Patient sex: M
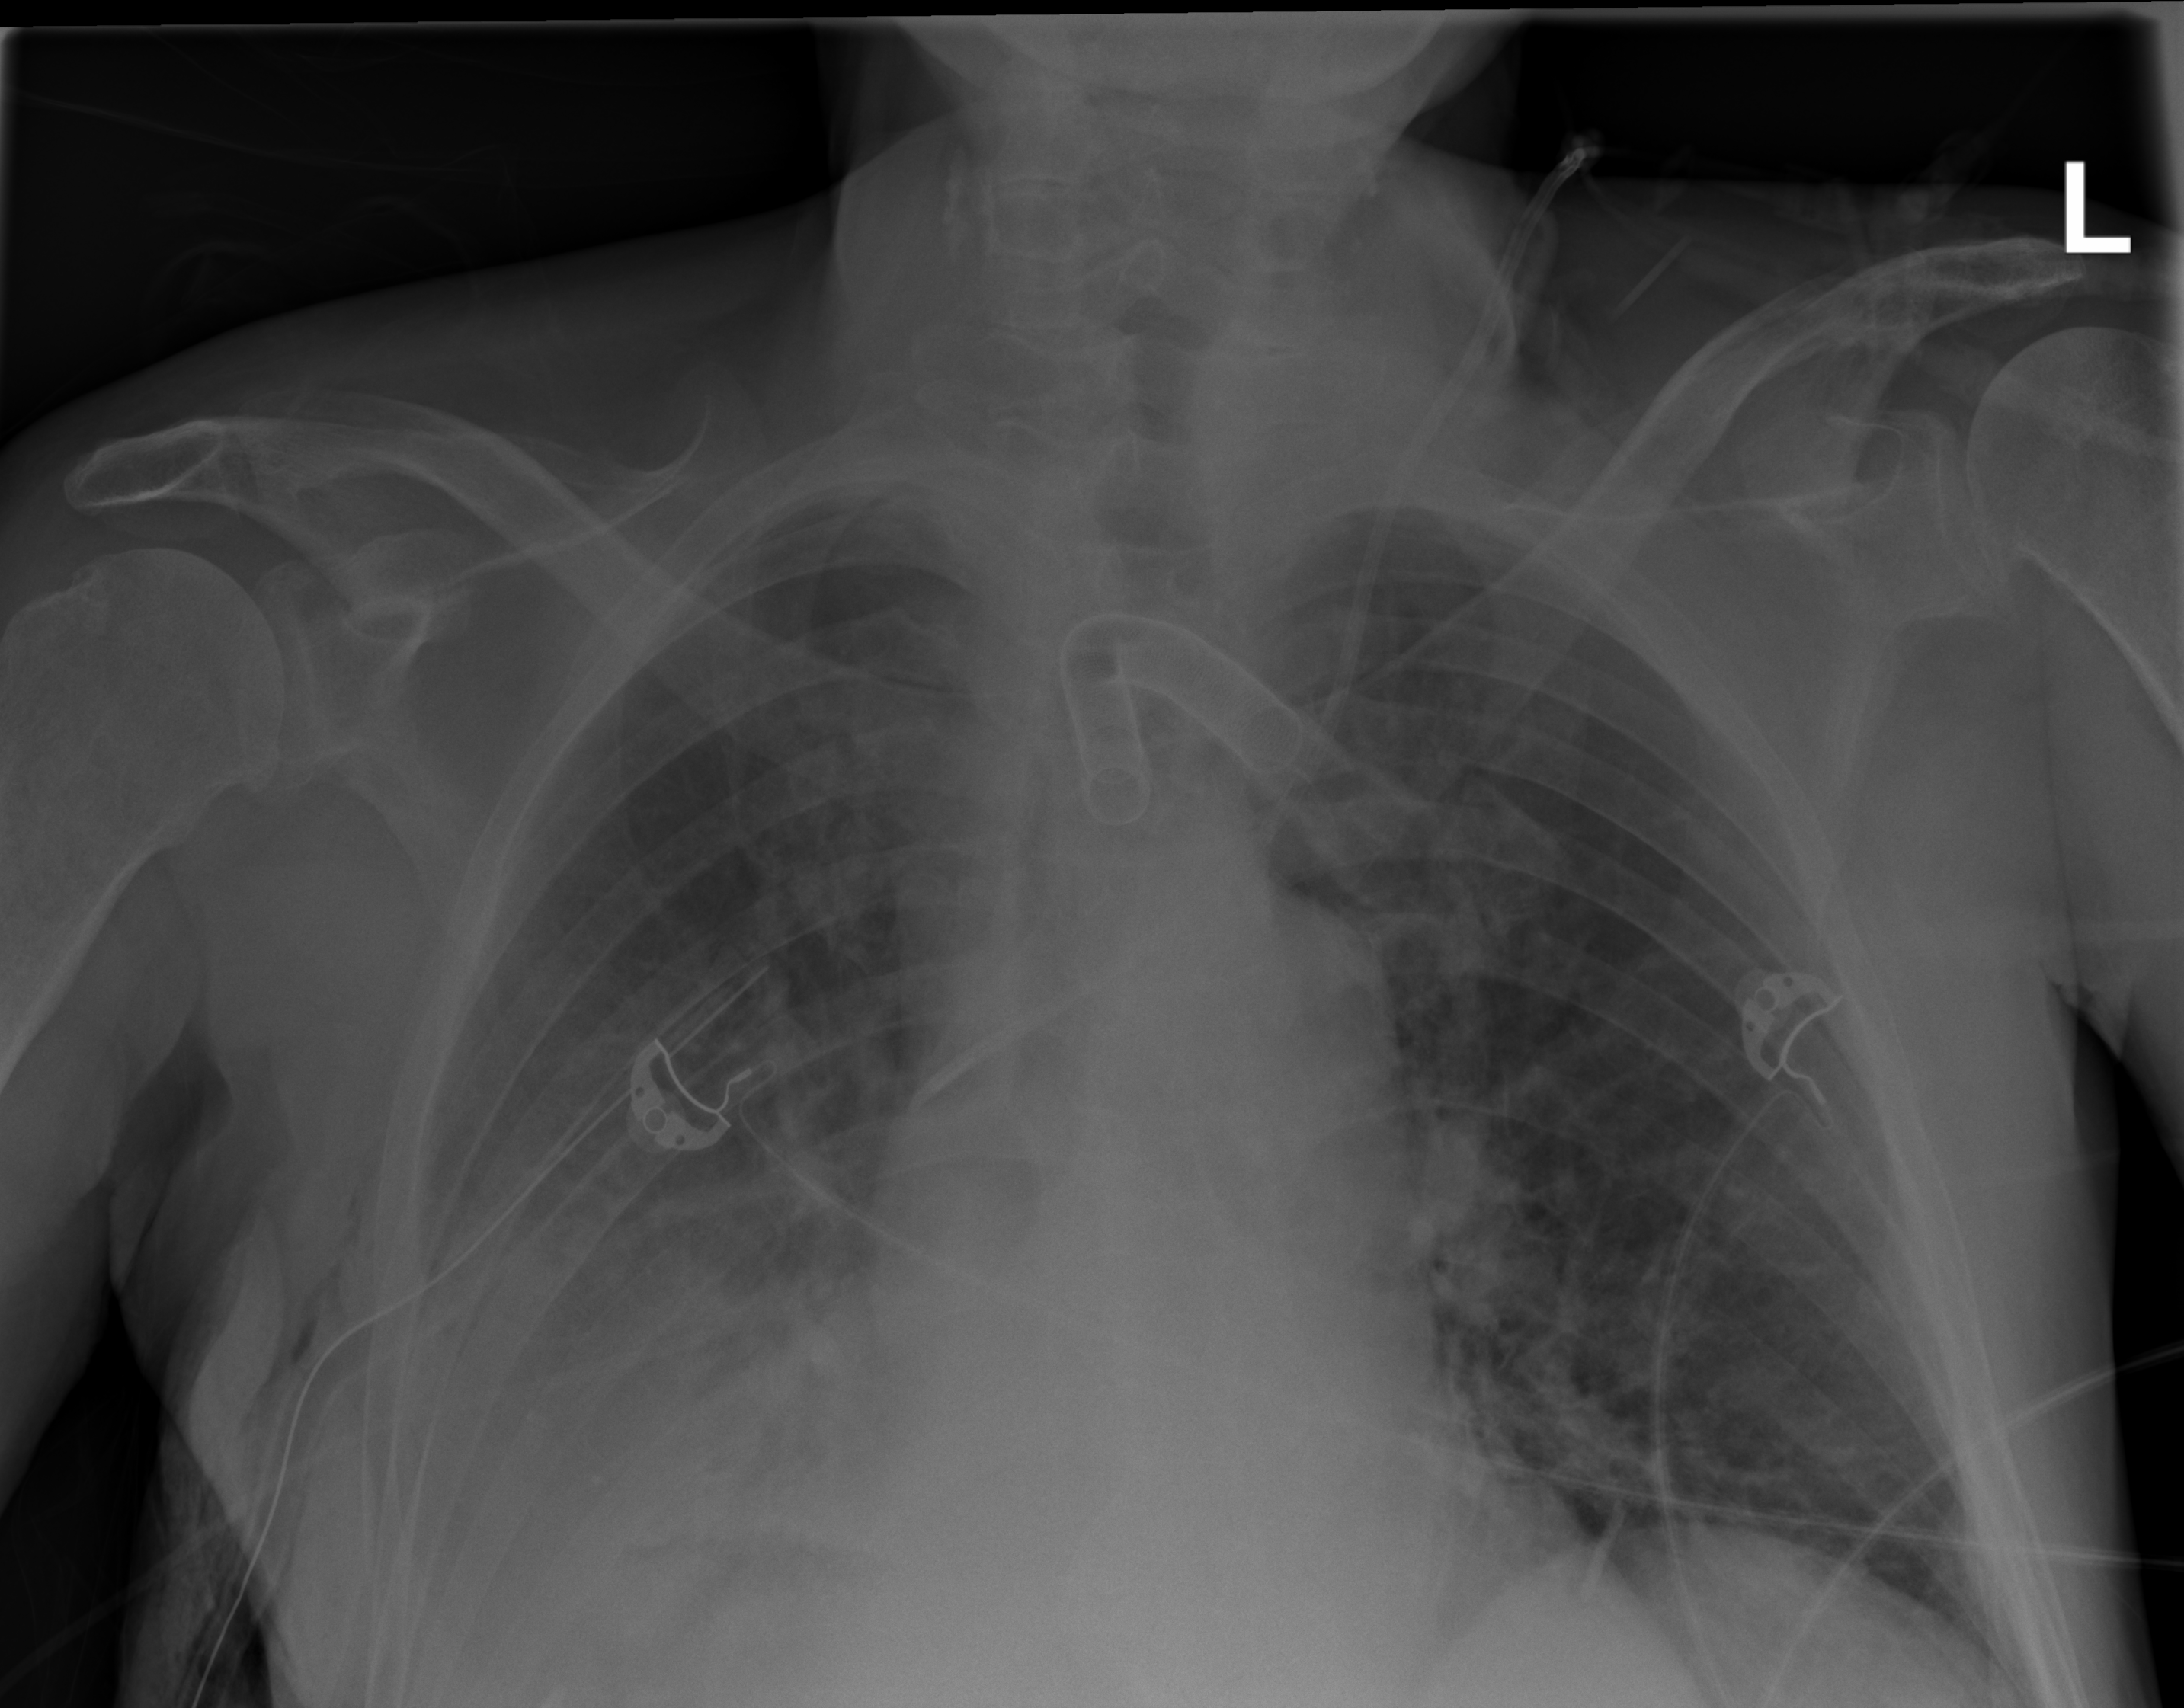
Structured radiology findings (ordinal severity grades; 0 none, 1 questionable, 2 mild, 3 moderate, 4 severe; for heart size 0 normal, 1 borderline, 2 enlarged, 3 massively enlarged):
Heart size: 1
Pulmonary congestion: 0
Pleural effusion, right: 3
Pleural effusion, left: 0
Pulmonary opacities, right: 3
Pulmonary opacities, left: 0
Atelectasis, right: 3
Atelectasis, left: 2